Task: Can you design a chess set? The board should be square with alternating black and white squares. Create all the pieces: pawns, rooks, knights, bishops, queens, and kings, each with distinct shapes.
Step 5022:
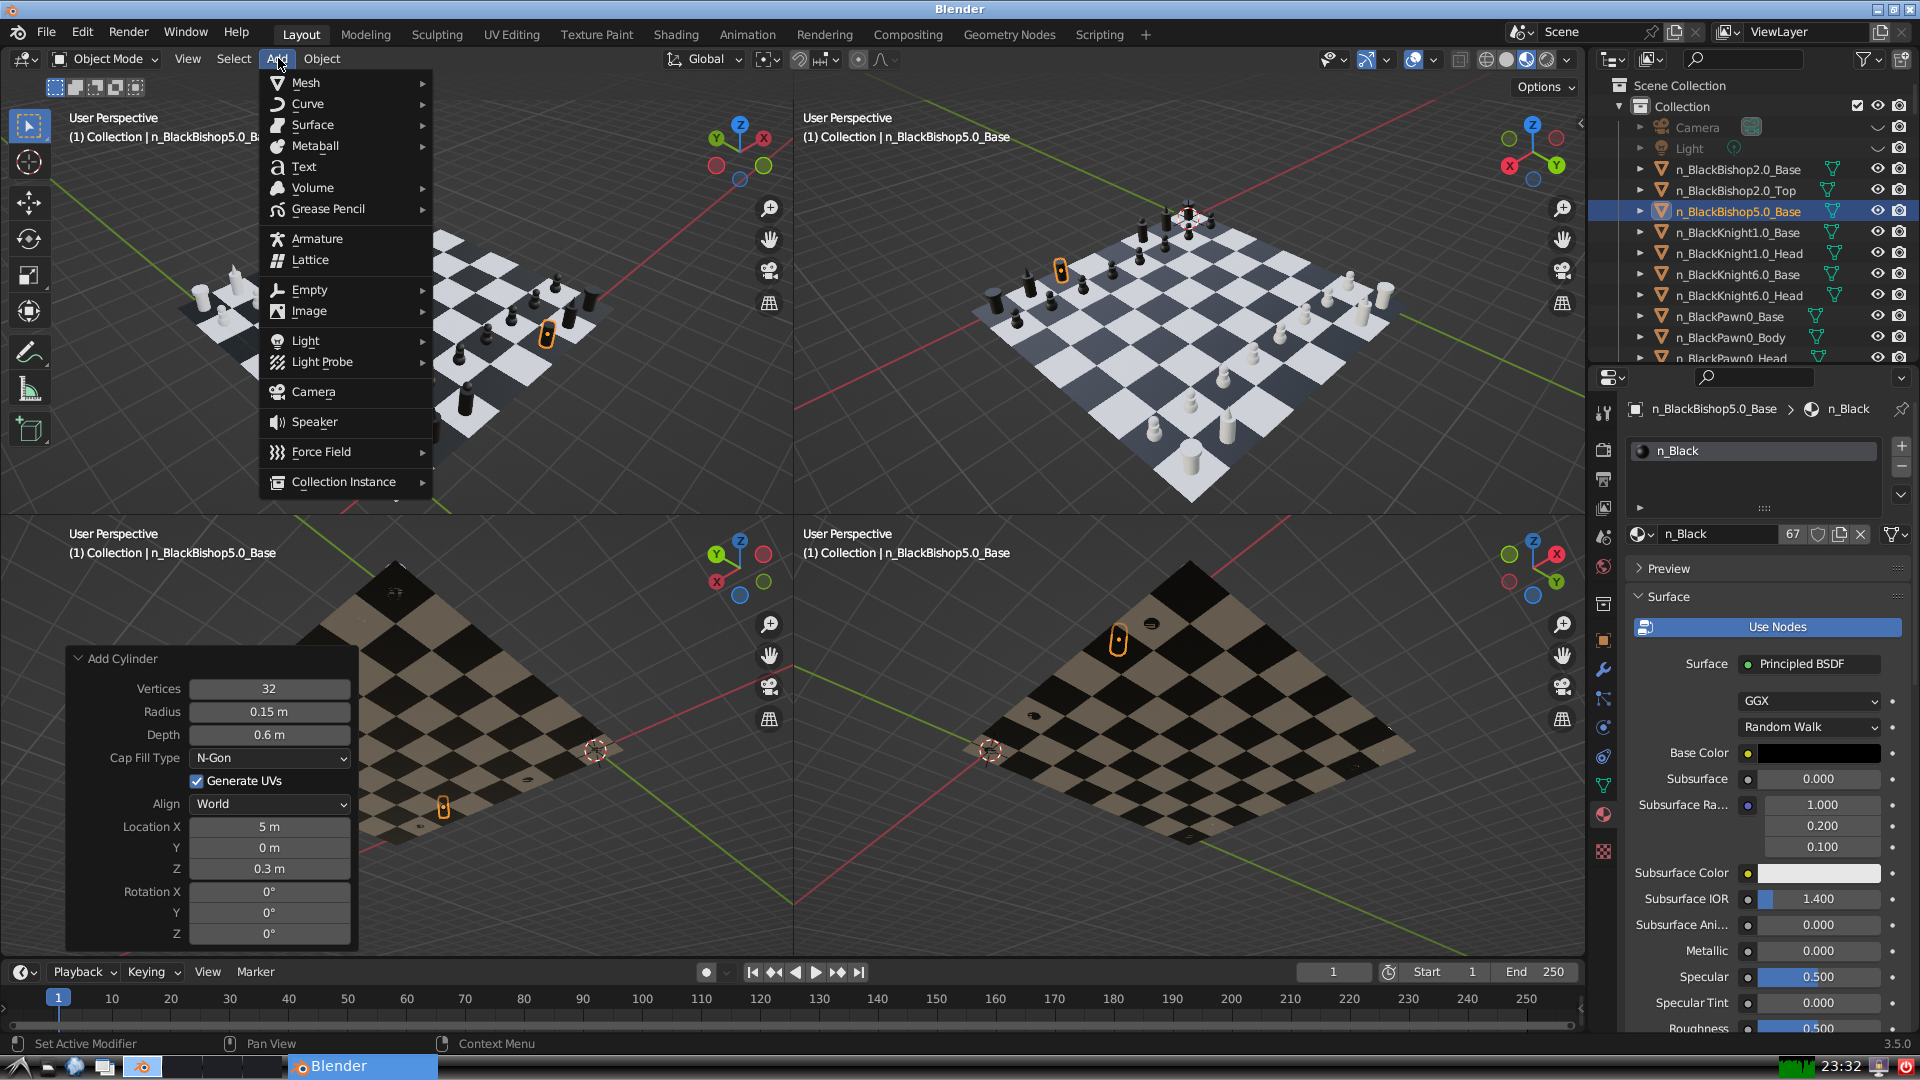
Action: {"mouse_move": [304, 82]}